Question: I'm working on an app to track my expenses with javascript, nodejs , express and as templating engine handelbars.
So I have a div "list" which contains all expenses. ( i have an add button next to the div list, not visible on the pic)

Everytime a I add an expense , I add the div "obj" with a delete button ,a "B" button and some information about the expense.
here is the code in my html:
'''
<div class="list">
{{#each expArr}}
<div id="obj" class="obj">
<form action="/removetodo" method="POST" >
<button class="btn2">X</button>
</form>
<button onclick="openNav()" class="btn">B</button>
<a>{{date}}</a> <n>{{name}}</n> <a>{{value}} </a>
{{description}}
</div>
{{/each}}
'''
Now, my backend is runnning on a NodeJS server with express.
here is my index.js file :
'''
var express = require('express');
var router = express.Router();
var expArr = [];
router.get('/', function(req, res, next) {
res.render('index' , {expArr: expArr} );
});
router.post('/addtodo', function (req, res, next) {
var exp = new Object();
exp.name = req.body.name;
exp.value = req.body.val;
exp.date = req.body.date;
exp.description = req.body.descr;
expArr.push(exp);
res.redirect('/');
});
router.post('/removetodo', function (req, res, next) {
expArr.pop();
res.redirect("/");
});
module.exports = router;
'''
In addtodo I simply adding all the informtion to an array on the server (later I will add a database).
Now my question:
The delete button on every expense should delete the right expense.
In other words, I want ,by clicking the delete button , that the right entry in the array on the server deletes.
How do I do that?
Thanks!
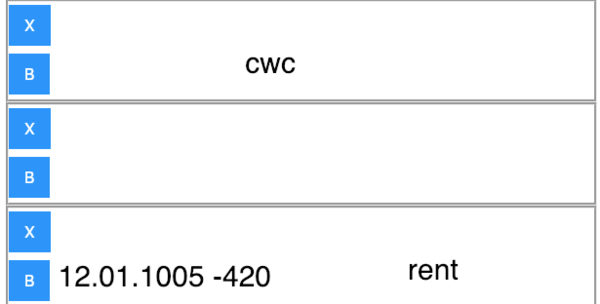
Answer: you're storing everything in memory, taking that for granted, you can start by using a plain object rather then an array to store your data
'''
expArr = {}
'''
and then add a unique identifier like a hash or a date in ms for each instance
'''
var exp = new Object();
exp.id = new Date().getUTCMilliseconds();
exp.name = req.body.name;
exp.value = req.body.val;
exp.date = req.body.date;
exp.description = req.body.descr;
expArr[exp.id] = exp;
'''
now be sure to pass from the client the right id when you want to remove an expense
'''
router.post('/removetodo', function (req, res, next) {
if(expArr[req.body.id]) {
delete expArr[req.body.id];
}
res.redirect("/");
});
'''